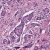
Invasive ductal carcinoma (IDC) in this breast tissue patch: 1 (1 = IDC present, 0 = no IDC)